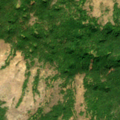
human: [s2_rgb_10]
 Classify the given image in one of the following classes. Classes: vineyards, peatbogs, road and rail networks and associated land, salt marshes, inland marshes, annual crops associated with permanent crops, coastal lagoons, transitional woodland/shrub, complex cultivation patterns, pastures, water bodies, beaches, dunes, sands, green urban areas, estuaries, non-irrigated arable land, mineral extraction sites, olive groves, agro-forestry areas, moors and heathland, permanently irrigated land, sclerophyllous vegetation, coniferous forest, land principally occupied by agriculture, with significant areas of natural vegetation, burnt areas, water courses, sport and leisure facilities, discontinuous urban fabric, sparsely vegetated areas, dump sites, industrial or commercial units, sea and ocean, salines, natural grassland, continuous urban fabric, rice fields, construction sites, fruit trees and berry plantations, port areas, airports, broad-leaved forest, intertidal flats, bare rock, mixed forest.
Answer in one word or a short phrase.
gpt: broad-leaved forest, natural grassland, transitional woodland/shrub